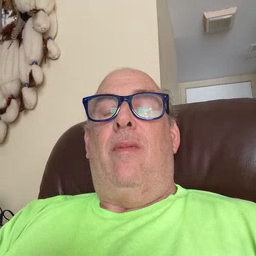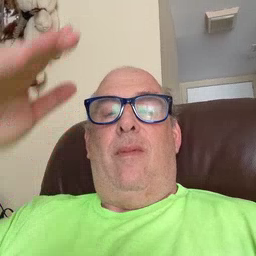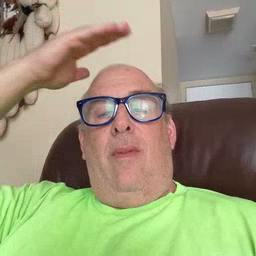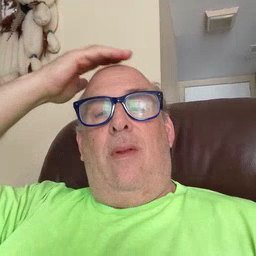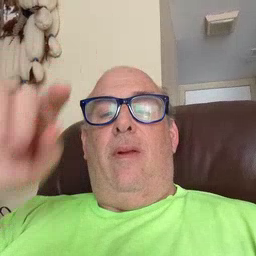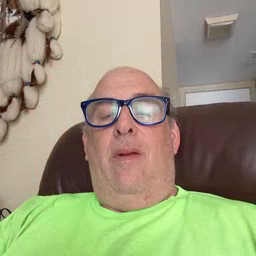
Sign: hat